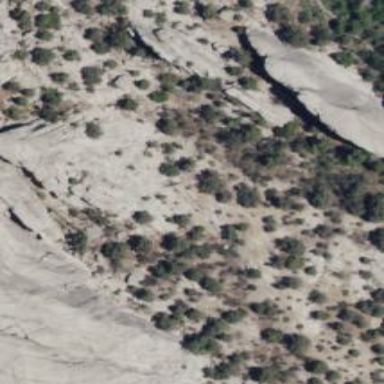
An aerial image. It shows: Landscape of bare rock.